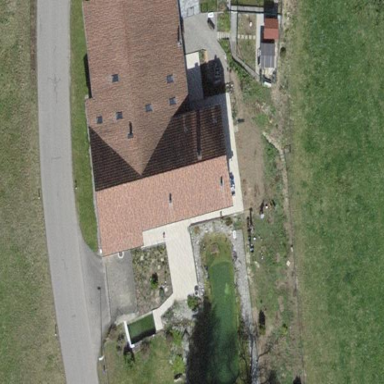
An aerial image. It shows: Simple house.